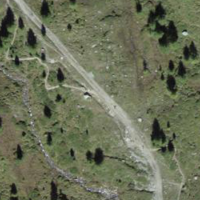
EUNIS habitat code: 31
Species observed at this site:
Fabriciana niobe
Arnica montana